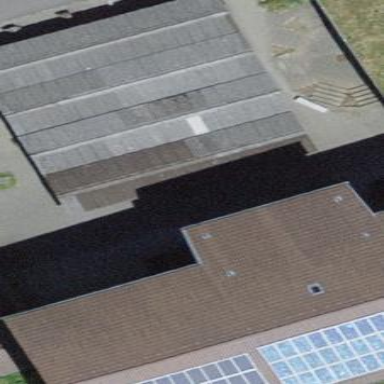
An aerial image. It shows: View of roof of building.